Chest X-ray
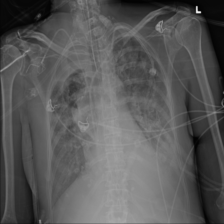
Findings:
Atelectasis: negative
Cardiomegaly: negative
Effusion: positive
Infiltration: negative
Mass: negative
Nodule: positive
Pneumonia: negative
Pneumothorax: negative
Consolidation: negative
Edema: negative
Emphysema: negative
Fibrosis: negative
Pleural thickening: negative
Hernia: negative